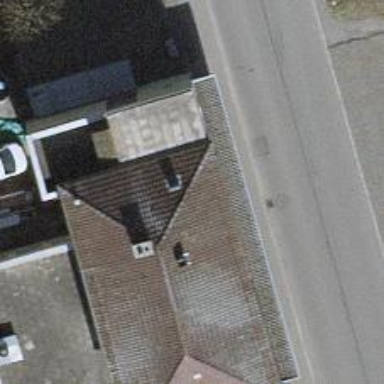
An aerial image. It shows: Cafe.